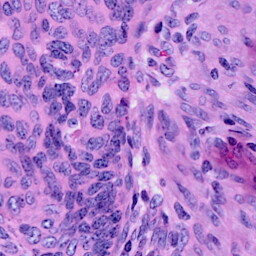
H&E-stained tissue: Cervix